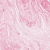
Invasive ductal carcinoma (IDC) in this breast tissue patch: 0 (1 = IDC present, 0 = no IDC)